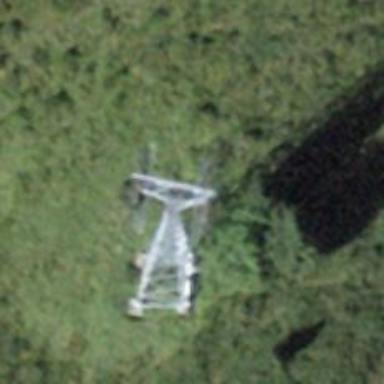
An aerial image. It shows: Pylon for aerialway.